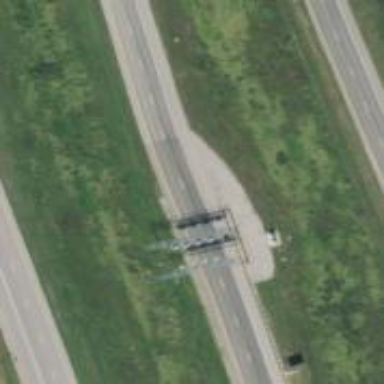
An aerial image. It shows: Toll gantry on the road.